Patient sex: F
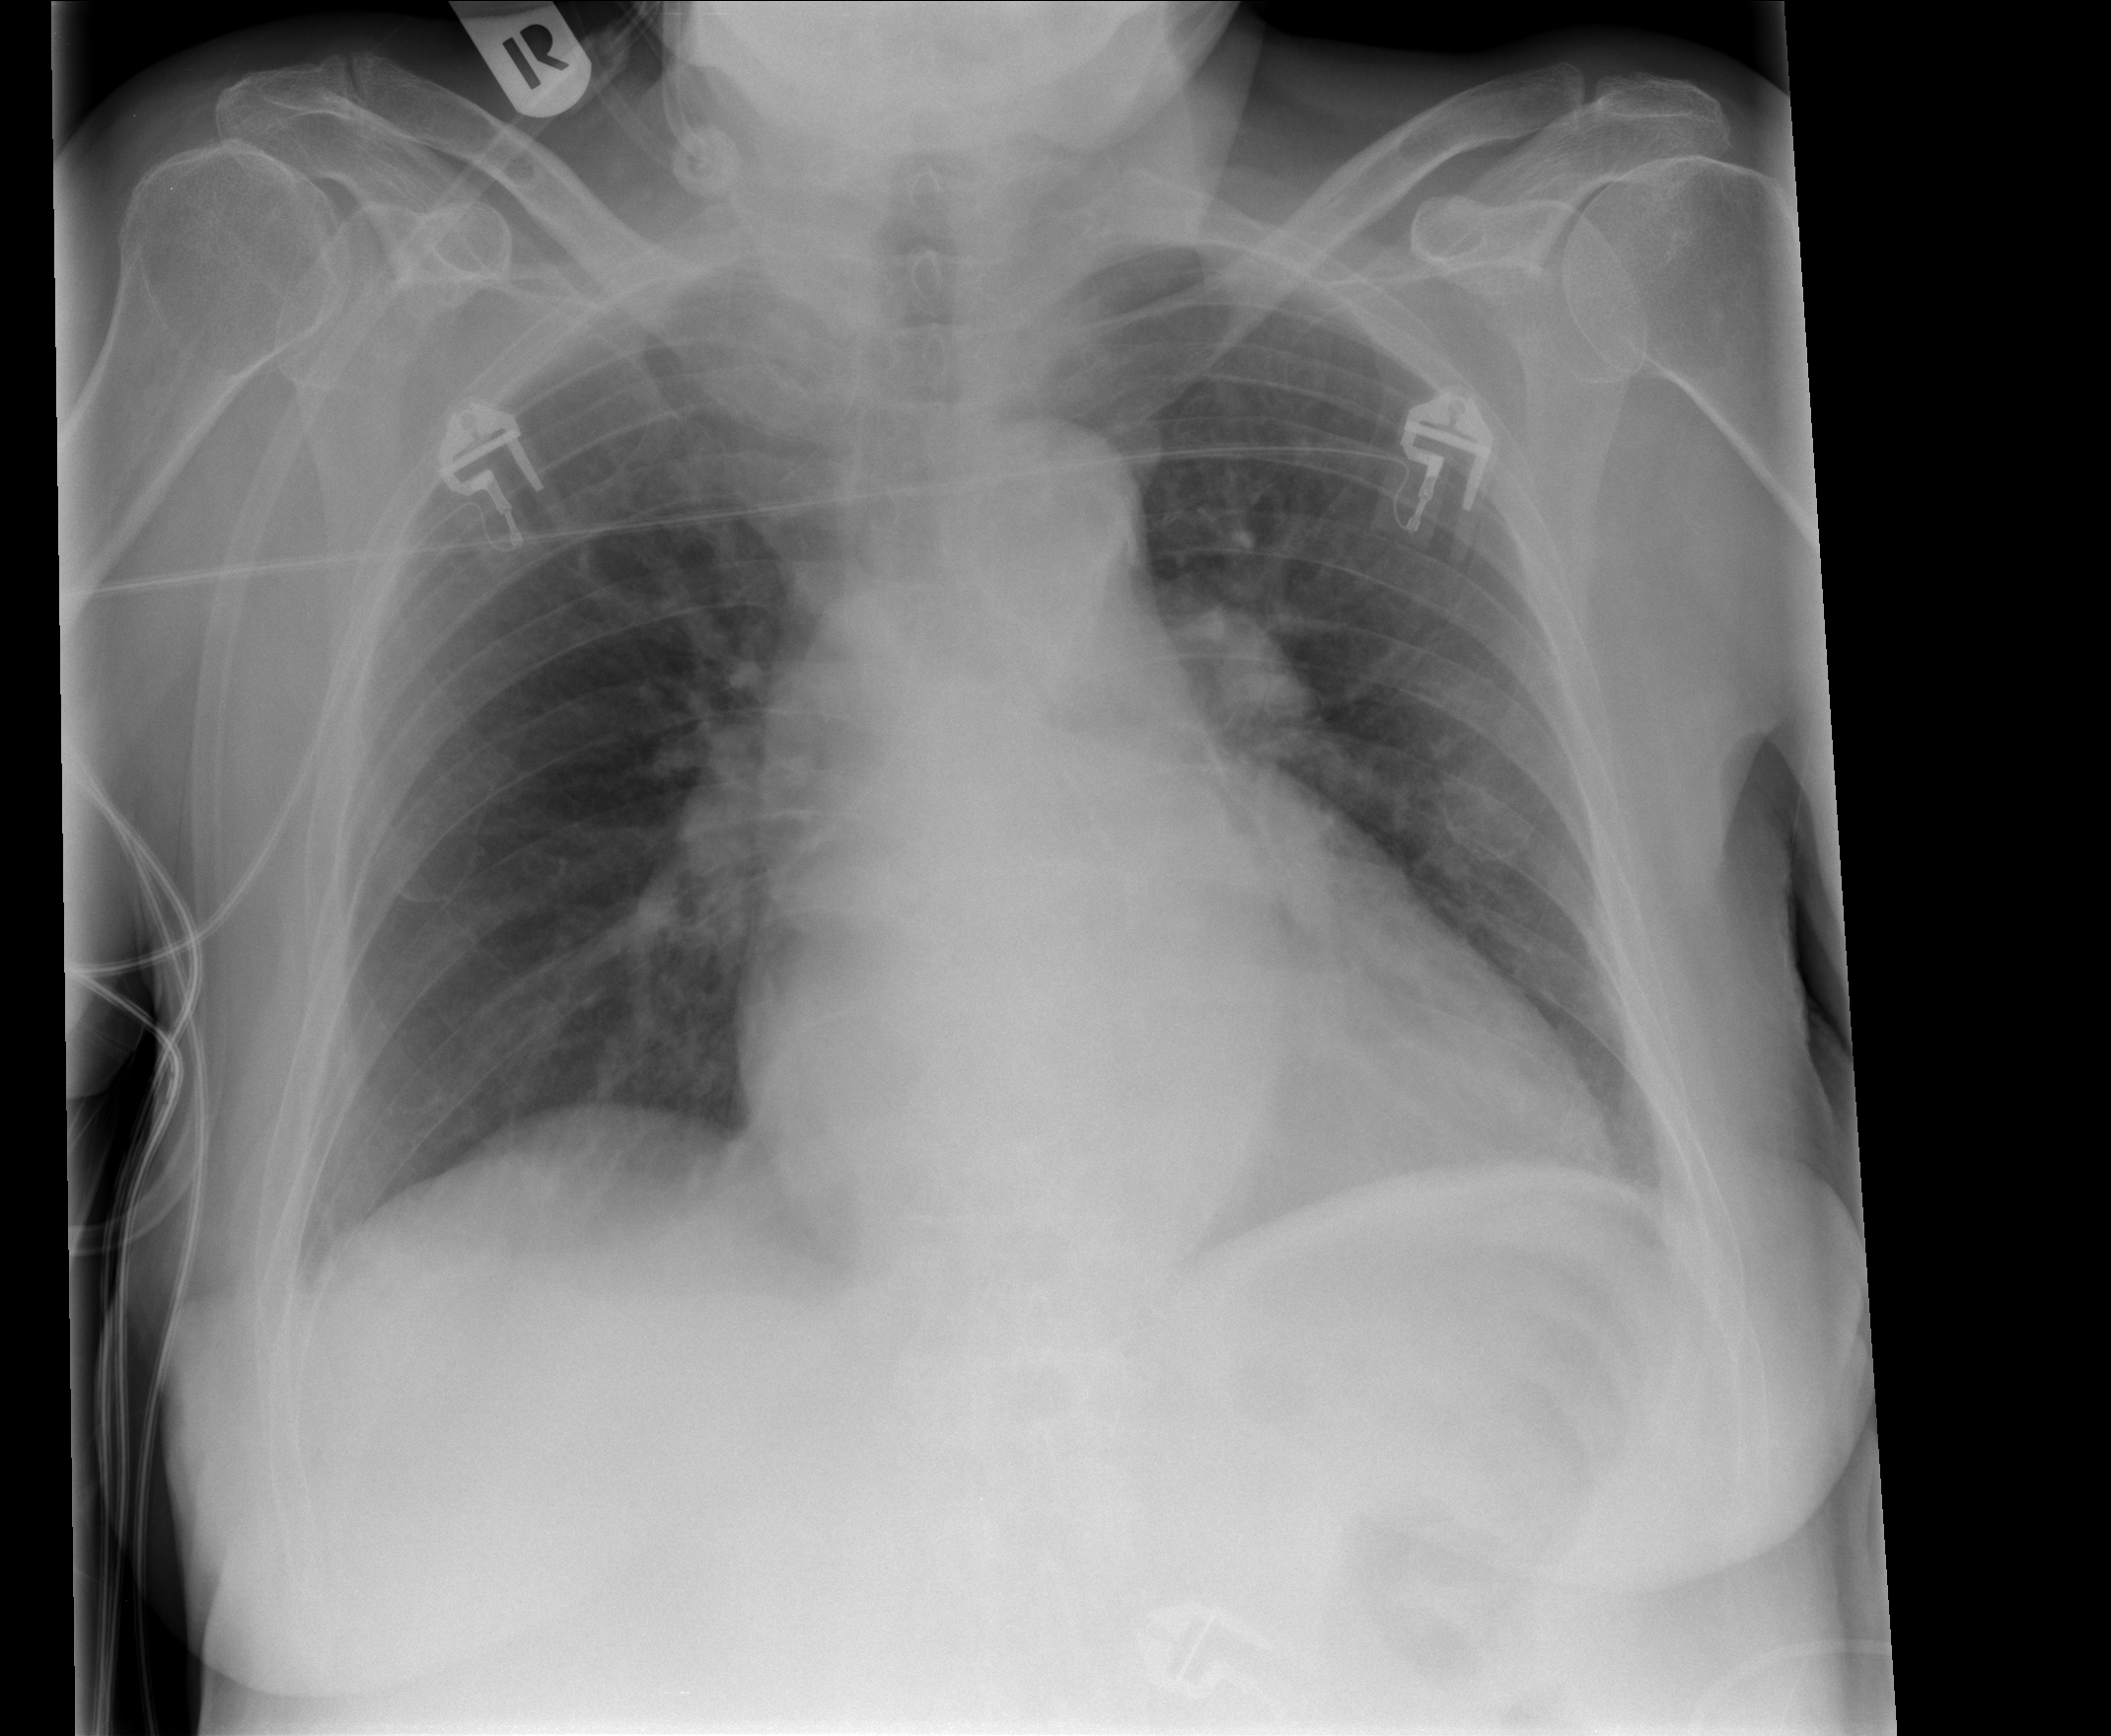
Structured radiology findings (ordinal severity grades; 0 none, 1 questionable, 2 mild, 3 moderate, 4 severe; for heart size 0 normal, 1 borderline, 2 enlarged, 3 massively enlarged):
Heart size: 2
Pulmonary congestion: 1
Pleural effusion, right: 0
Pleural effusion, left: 0
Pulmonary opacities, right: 0
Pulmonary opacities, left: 0
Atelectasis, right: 1
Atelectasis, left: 0